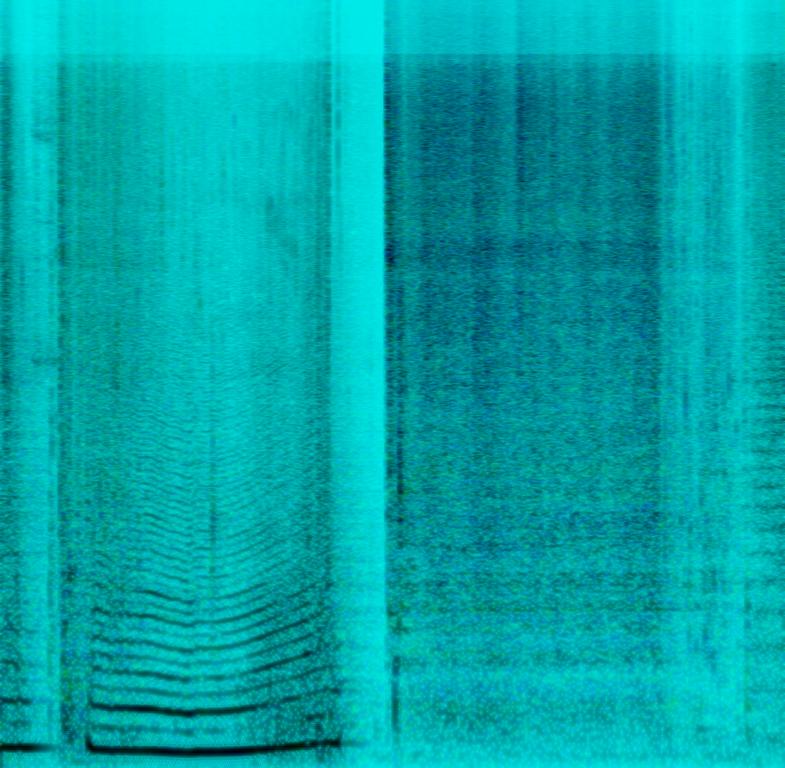
This song features a slider didgeridoo being played. It starts off with the didgeridoo playing a note and then siding to a higher pitch. The sound of a water splash is played just before the slide. Then a hissing sound is heard followed by the didgeridoo being played once again without the vibration of the lips. This produces a hollow sound. This sound is produced in a foley studio.